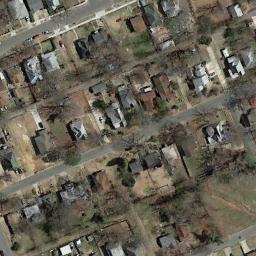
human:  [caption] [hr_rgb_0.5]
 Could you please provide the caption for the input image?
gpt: Many buildings of different shapes are in medium residential area .

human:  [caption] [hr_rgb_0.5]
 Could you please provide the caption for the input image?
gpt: The dense medium residential area has some neatly arranged houses and bare trees .

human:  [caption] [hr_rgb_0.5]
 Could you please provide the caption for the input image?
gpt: There are a lot of trees in mid-sized residential areas .

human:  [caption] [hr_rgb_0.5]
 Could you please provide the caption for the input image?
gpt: The medium residential is on the bare land next to the road .

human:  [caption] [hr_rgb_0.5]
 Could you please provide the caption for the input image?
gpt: There are many buildings and brown trees on the medium residential area .